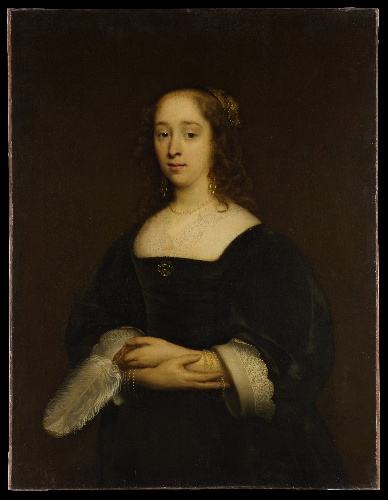
Title: Portrait of a Woman
Artist: Cornelis Jonson van Ceulen the Elder
Artist bio: Dutch, London 1593–1661 Utrecht
Date: 1648
Object type: Painting
Classification: Paintings
Medium: Oil on canvas
Dimensions: Overall 40 3/4 x 31 1/2 in. (103.5 x 80 cm); painted surface 40 3/4 x 30 7/8 in. (103.5 x 78.4 cm)
Department: European Paintings
Credit line: Gift of Mrs. J. E. Spingarn, 1957
Accession year: 1957
Repository: Metropolitan Museum of Art, New York, NY
Tags: Portraits|Women